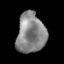
Tissue: prostate
Cell type: T cells
Senescence score: 0.1481
Nuclear area (px): 1125
Mean DAPI intensity: 135.085